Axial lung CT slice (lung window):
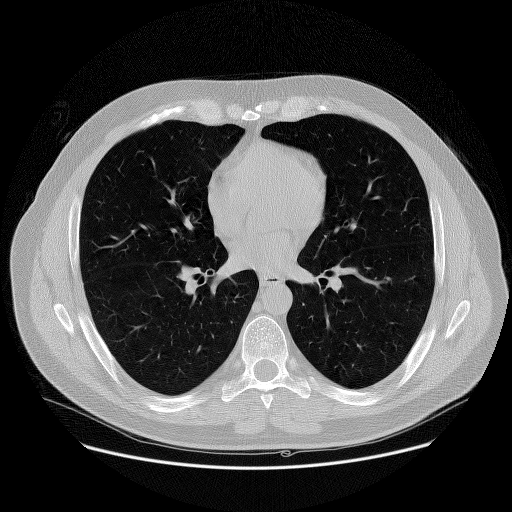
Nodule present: no